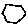
Label: hexagon